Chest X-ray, PA view. Patient: 43 years old, sex M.
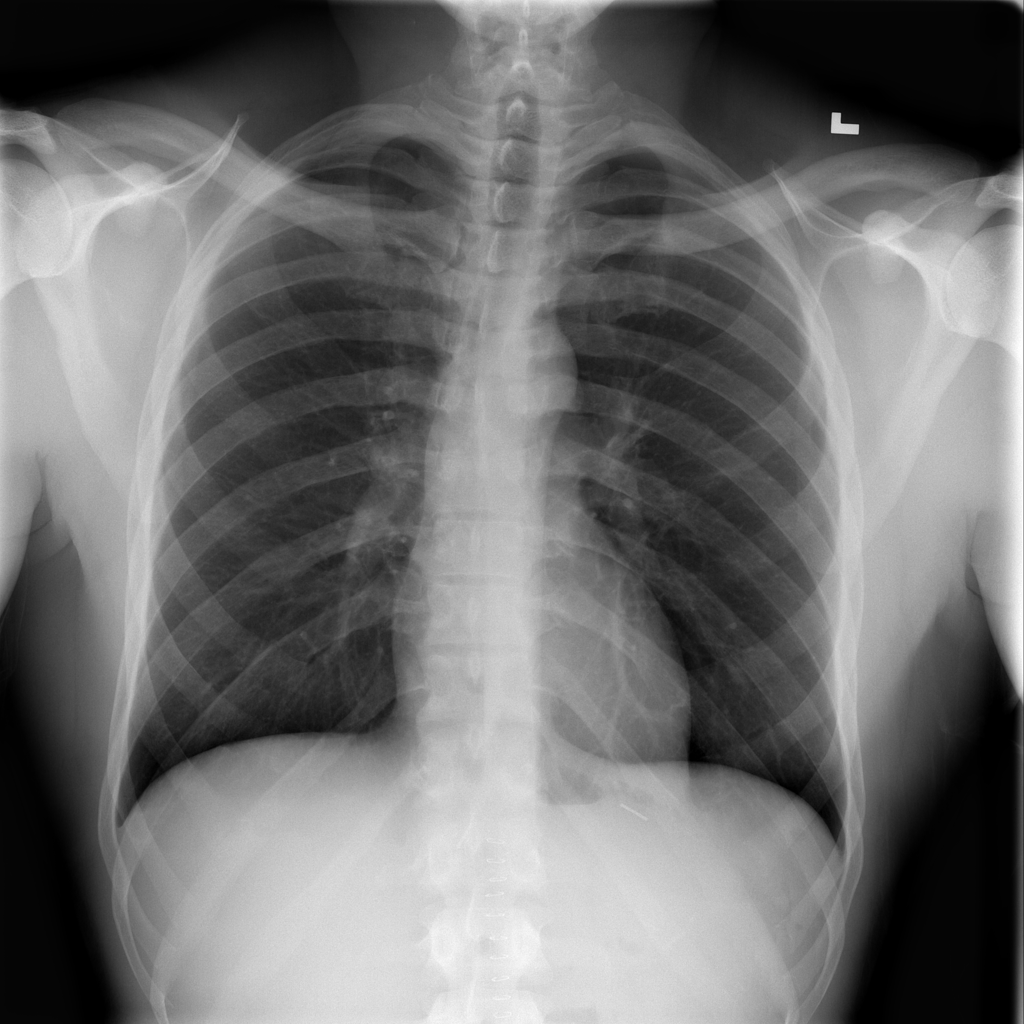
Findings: No Finding